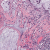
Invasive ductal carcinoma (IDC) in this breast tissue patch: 1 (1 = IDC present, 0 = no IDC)